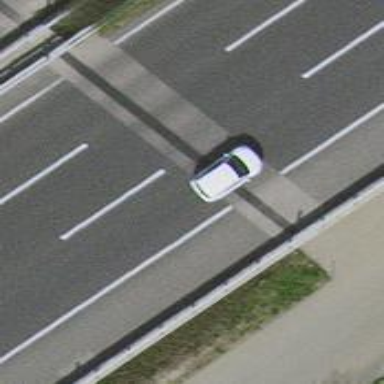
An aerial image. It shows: Asphalt bridge on motorway.